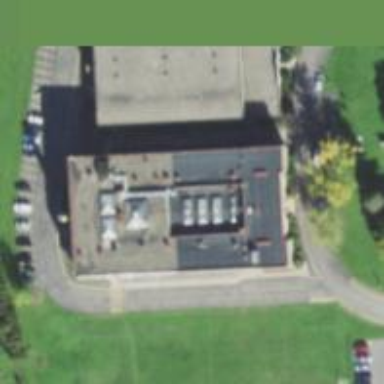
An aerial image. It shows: School.